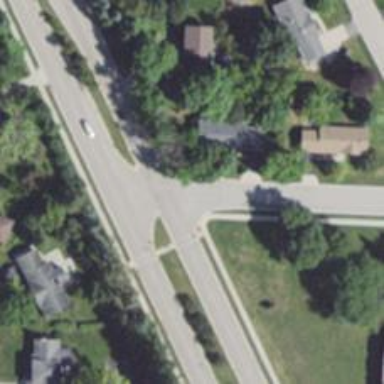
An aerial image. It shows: Unmarked crossing on footway.